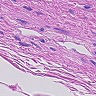
Metastatic tissue present: no